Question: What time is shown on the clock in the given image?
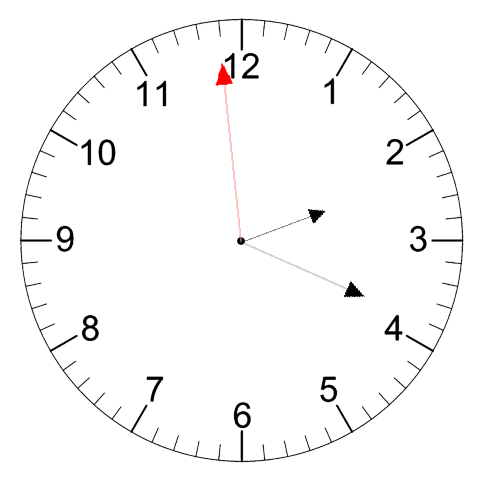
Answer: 02:18:59